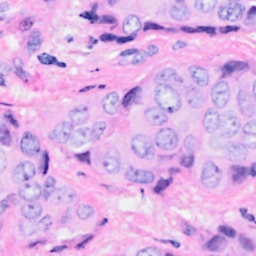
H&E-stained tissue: Breast